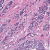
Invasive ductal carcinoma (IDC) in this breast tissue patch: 0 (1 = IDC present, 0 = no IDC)